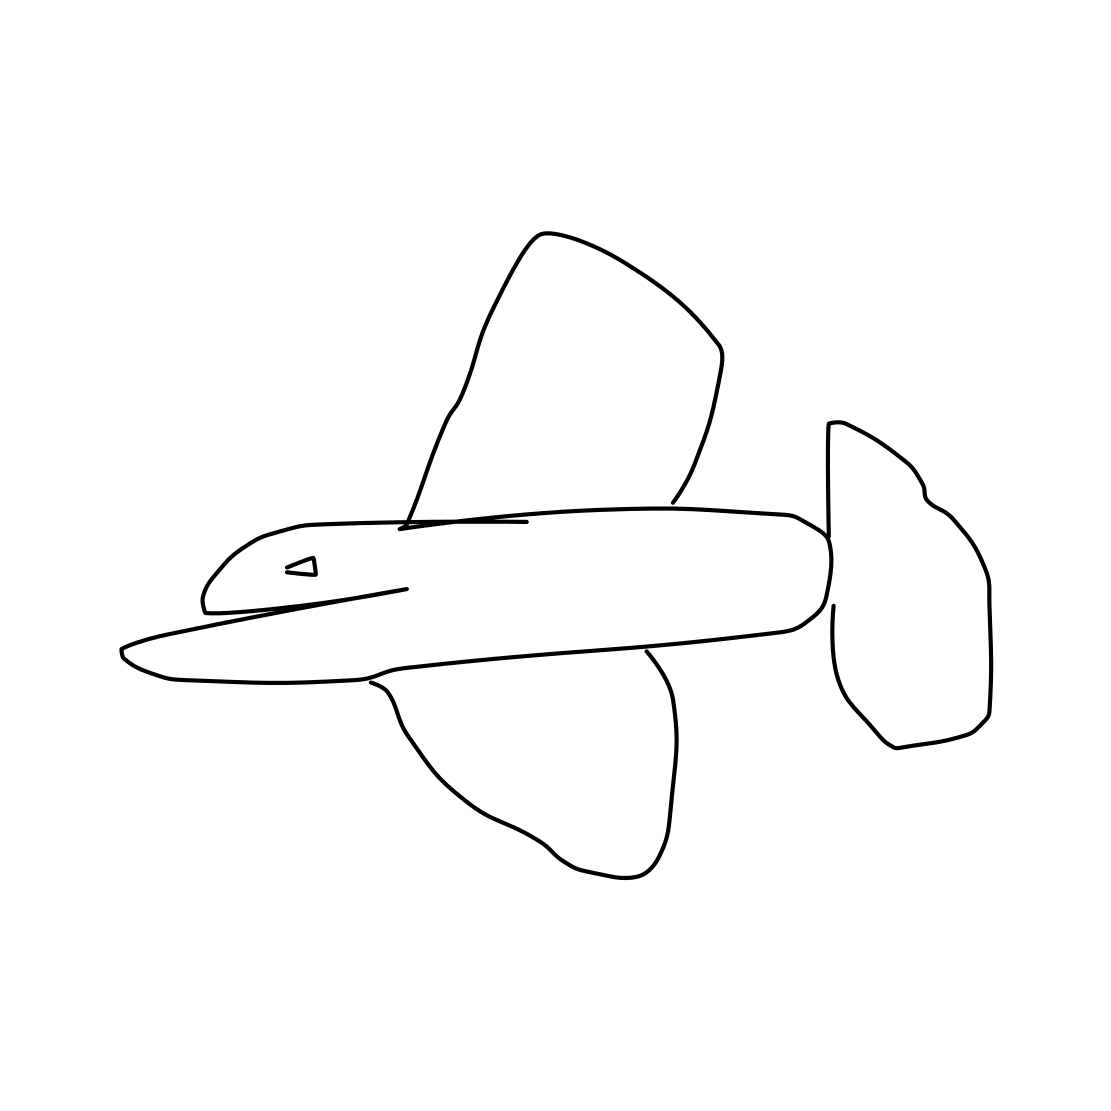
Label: flying bird